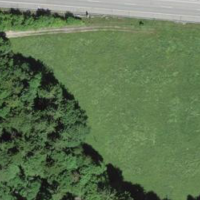
EUNIS habitat code: 57
Species observed at this site:
Aruncus dioicus